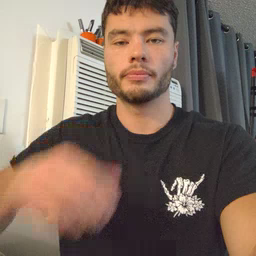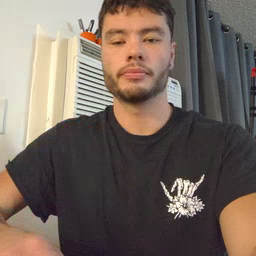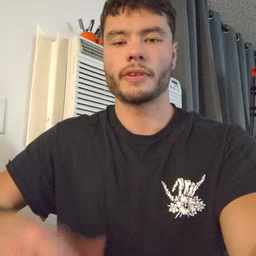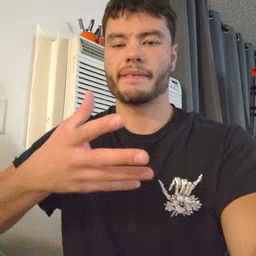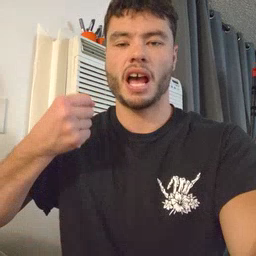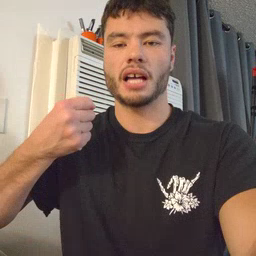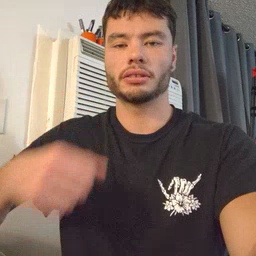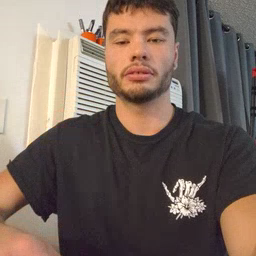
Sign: fast